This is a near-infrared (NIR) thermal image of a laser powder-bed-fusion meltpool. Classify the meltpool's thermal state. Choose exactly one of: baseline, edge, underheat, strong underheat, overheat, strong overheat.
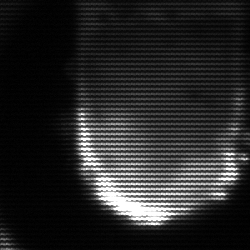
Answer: baseline